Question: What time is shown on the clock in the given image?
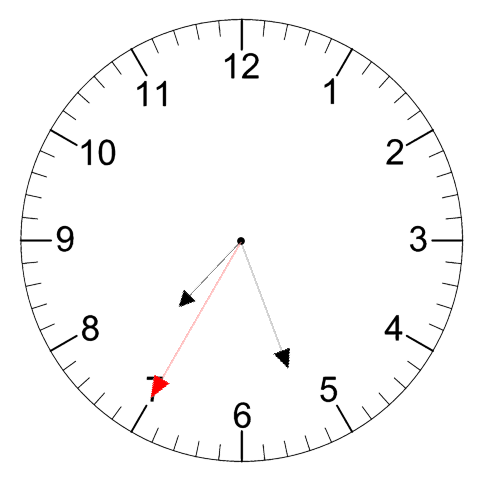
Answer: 07:26:35